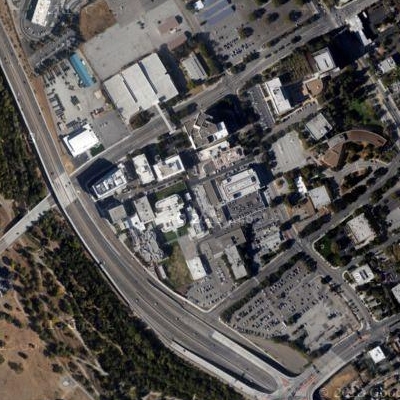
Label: cIndustry